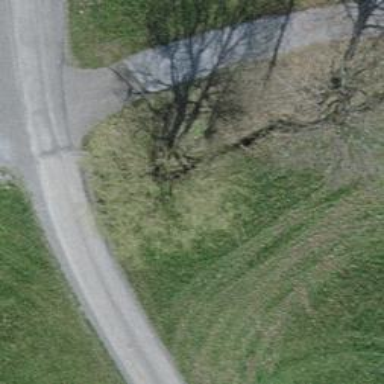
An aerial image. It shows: Culvert tunnel.